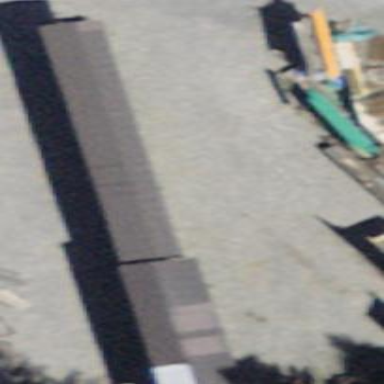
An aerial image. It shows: Commercial building.